Interaction volume radius: 5 \u00c5
Interaction volume height: 35 \u00c5
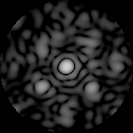
Disorder parameter: 0.6069